Interaction volume radius: 5 \u00c5
Interaction volume height: 25 \u00c5
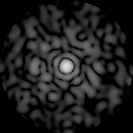
Disorder parameter: 0.828